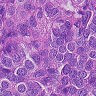
Metastatic tissue present: yes